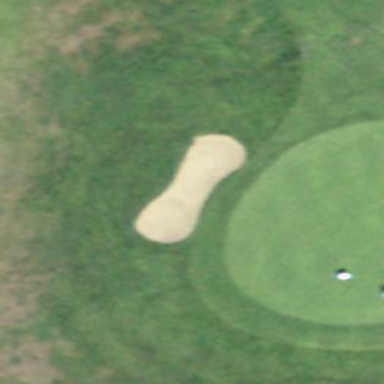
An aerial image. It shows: Sand bunker on golf course.